Question: I'm using Visual Studio 2010's code coverage feature. I've made several unit tests to test a method, but the code coverage is telling me that three blocks are not getting completely covered. The problem is, I don't see how these blocks can be only partially covered. Notice that the return statements ARE covered, so clearly the branch has been taken. Any ideas?

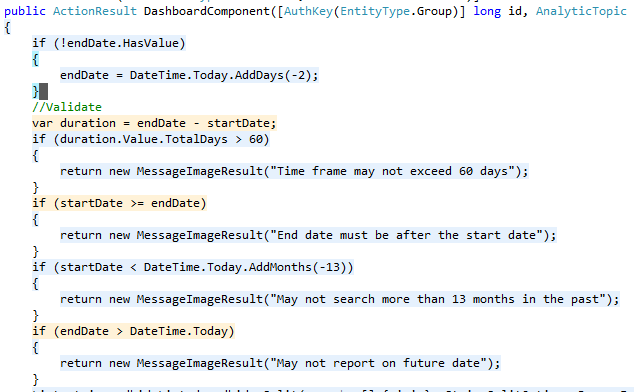
Answer: The answer turned out to be that endDate is nullable. Even though I handle null cases at the top, the code coverage wanted to see the null situation dealt with at each branch with endDate in it.